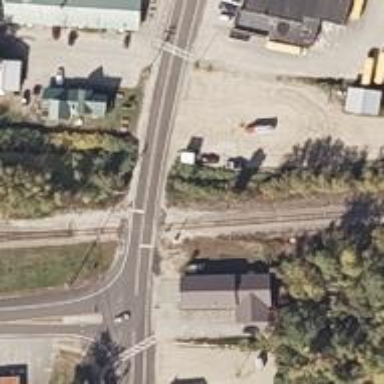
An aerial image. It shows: Level crossing along the railway.